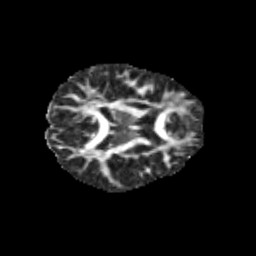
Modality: FA
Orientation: axial
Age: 11
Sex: male
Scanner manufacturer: siemens
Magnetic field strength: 3 T
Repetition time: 3.8 s
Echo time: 0.07 s